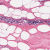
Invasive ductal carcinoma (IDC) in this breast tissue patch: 0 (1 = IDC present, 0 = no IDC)